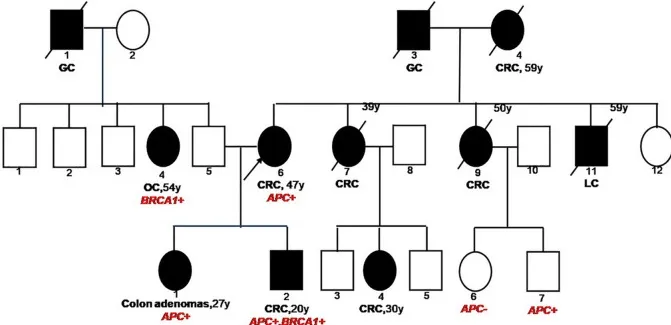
Familial Pedigree of case. The proband is indicated by an arrowhead. Squares represent males, circles represent females. Solid symbols represent affected individuals. Symbols with slash indicate deceased individuals. Age at cancer diagnosis is reported following the corresponding disease and the age of death is reported on the top right corner of symbol. GC, gastric cancer; CRC, colorectal cancer; OC, ovarian cancer; LC, lung cancer.
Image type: pathology (giemsa)